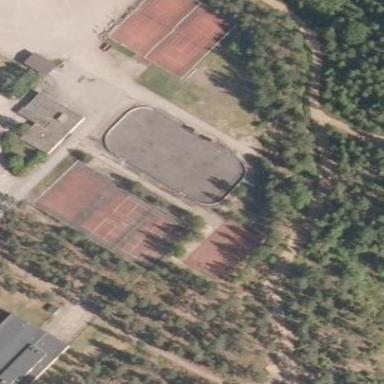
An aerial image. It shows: Paved tennis court on leisure land.